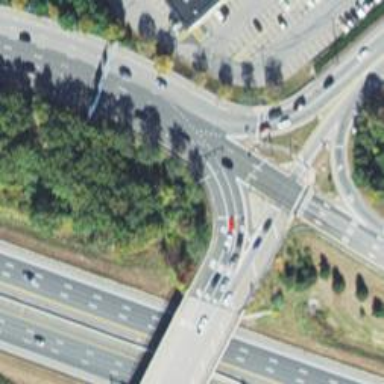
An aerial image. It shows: Primary highway with asphalt surface featuring circular junction.